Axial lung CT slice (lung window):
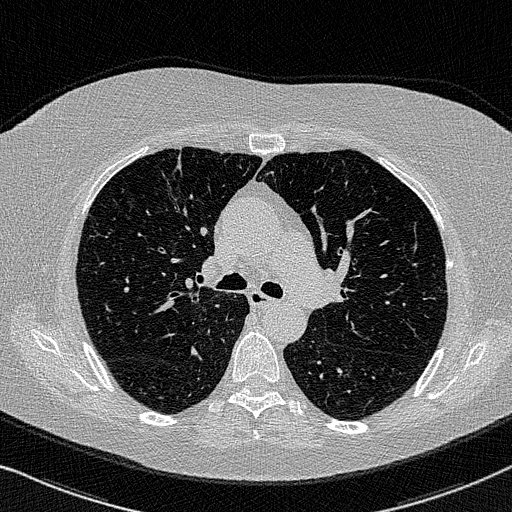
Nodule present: no